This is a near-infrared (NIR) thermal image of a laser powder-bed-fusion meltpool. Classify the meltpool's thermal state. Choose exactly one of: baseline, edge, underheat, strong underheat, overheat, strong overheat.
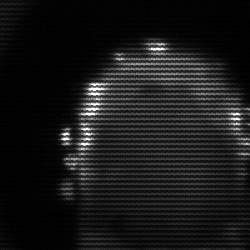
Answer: baseline